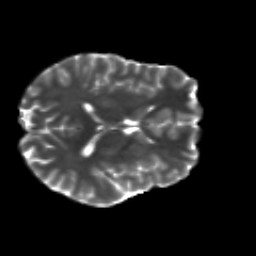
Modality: T2w
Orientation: axial
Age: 30
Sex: male
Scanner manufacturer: siemens
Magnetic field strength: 3 T
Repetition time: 8.8 s
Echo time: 0.085 s